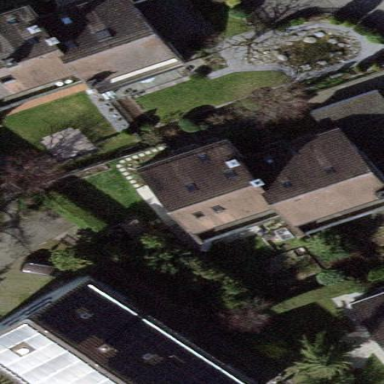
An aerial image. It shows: Semidetached house.